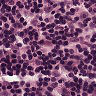
Metastatic tissue present: no